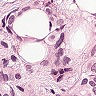
Metastatic tissue present: yes